Interaction volume radius: 5 \u00c5
Interaction volume height: 15 \u00c5
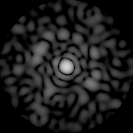
Disorder parameter: 0.7699